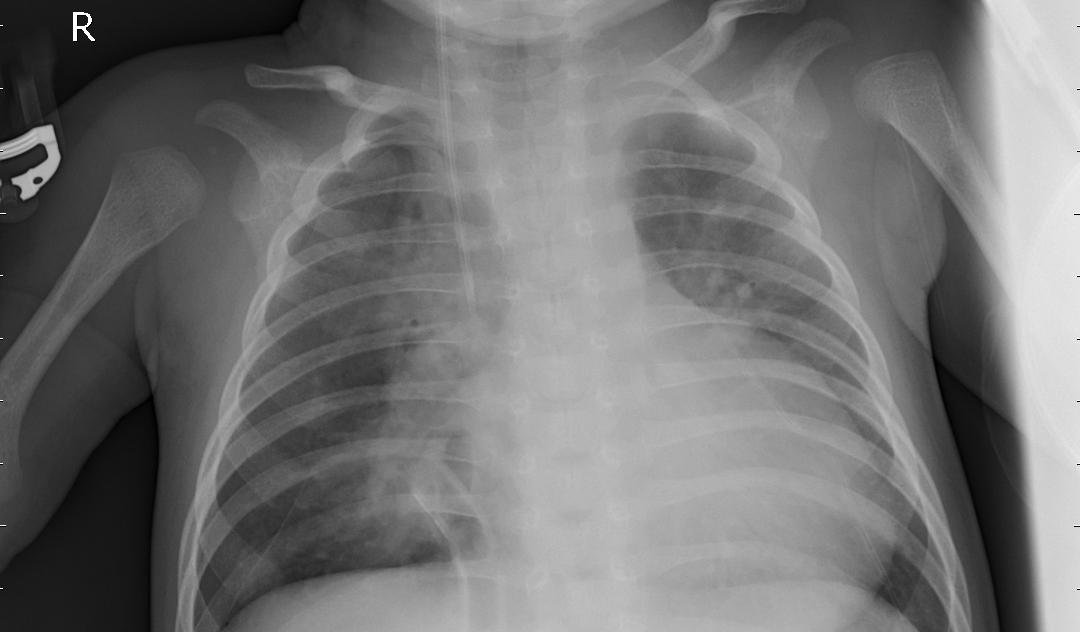
Diagnosis: PNEUMONIA